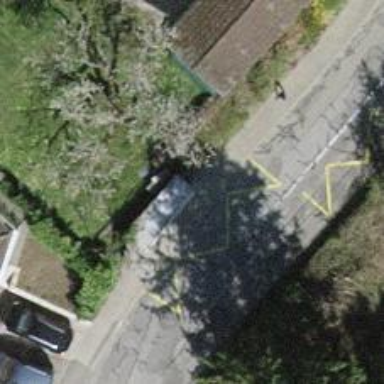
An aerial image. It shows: Bus stop with shelter.